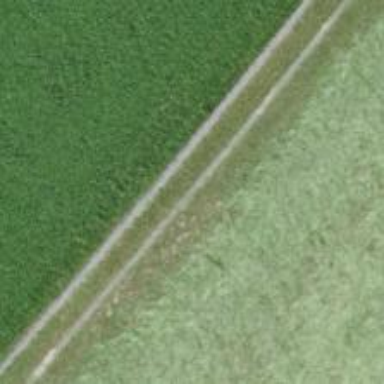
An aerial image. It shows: Track road with grade3 tracktype.